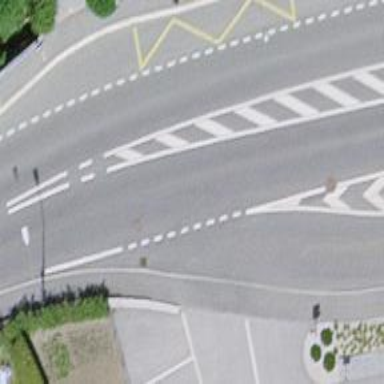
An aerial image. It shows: Asphalt parking aisle designated as service road.